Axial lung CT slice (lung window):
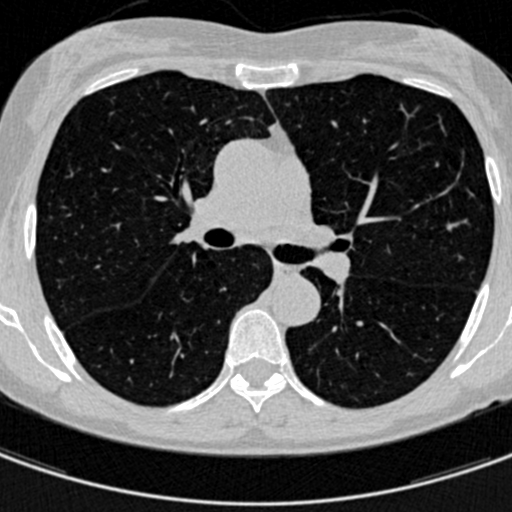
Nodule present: no